Field crop: maize
Growth stage: 1
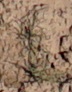
Species: lolium